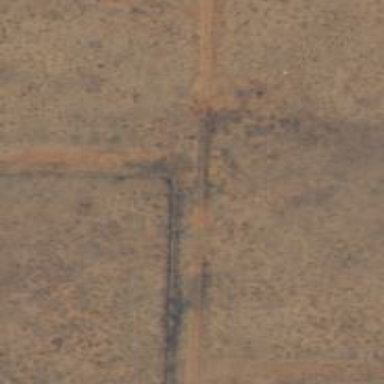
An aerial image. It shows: Track road.